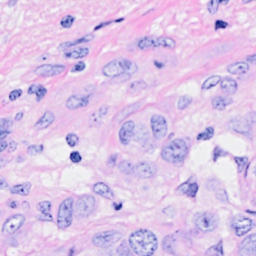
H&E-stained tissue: Breast